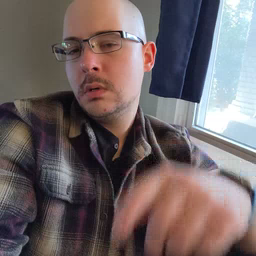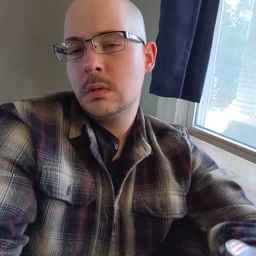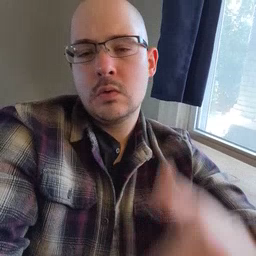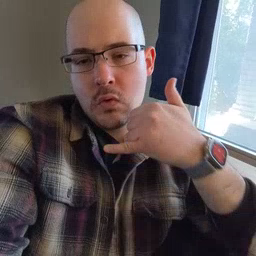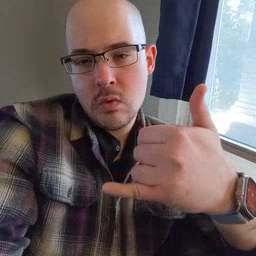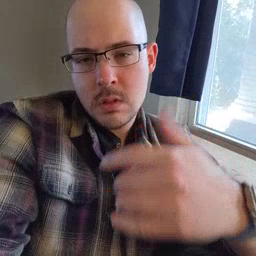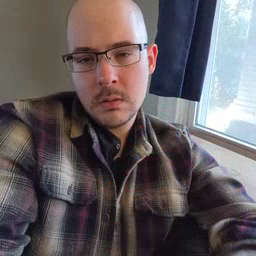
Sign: callonphone